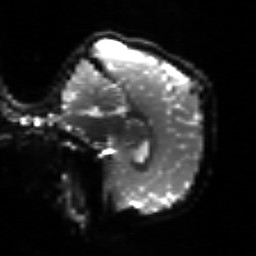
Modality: sbref
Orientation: sagittal
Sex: male
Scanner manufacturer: siemens
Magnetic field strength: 3 T
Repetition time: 5 s
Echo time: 0.071 s